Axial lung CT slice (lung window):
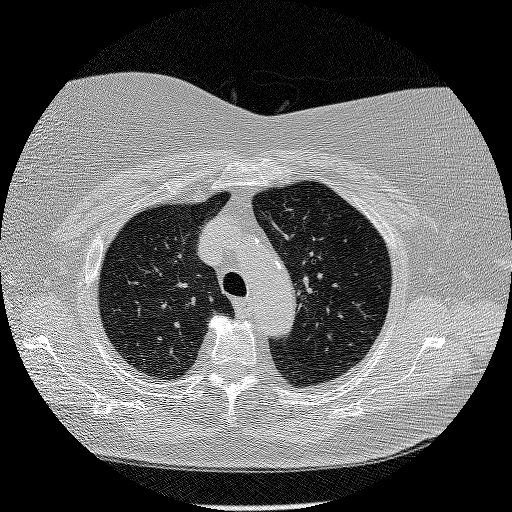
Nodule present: no